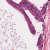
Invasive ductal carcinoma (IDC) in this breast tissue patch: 0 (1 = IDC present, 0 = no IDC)